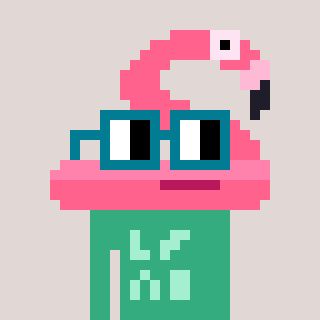
a pixel art character with square dark green glasses, a flamingo-shaped head and a teal-colored body on a warm background